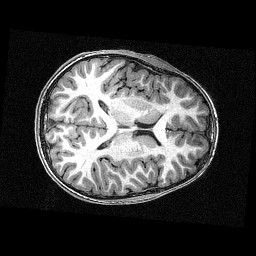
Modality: T1w
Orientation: axial
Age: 13
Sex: male
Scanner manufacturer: siemens
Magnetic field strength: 3 T
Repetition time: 2.3 s
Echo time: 0.00336 s